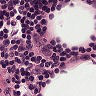
Metastatic tissue present: no